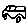
Label: car